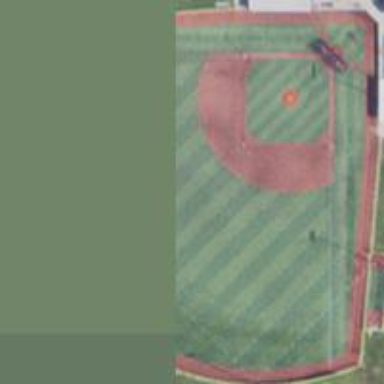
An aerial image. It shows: Baseball pitch for leisure land activities.